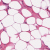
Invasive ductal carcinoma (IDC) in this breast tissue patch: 0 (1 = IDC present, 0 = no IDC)